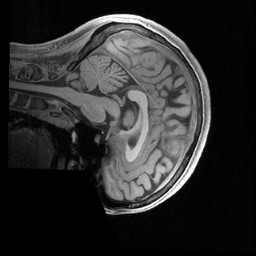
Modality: T1w
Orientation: sagittal
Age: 31
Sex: female
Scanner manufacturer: siemens
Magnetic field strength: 3 T
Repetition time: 2.4 s
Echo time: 0.00224 s